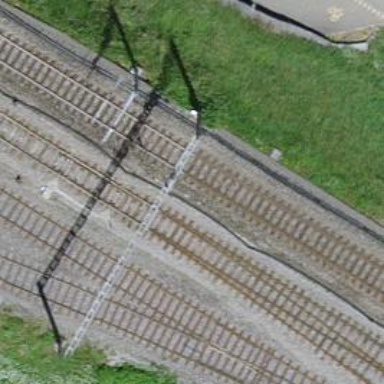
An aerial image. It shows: Railway switch.